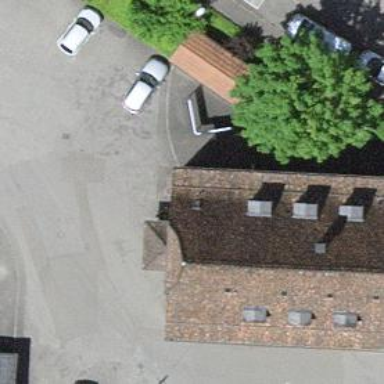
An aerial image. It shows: Town hall building.